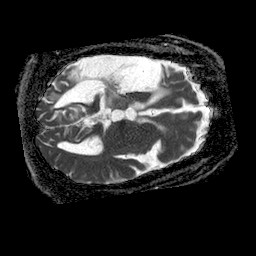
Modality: ADC
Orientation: axial
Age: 61
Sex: male
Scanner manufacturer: philips
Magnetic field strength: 1.5 T
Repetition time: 4.6 s
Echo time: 0.08631 s